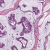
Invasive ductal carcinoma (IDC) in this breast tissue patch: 1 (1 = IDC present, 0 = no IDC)